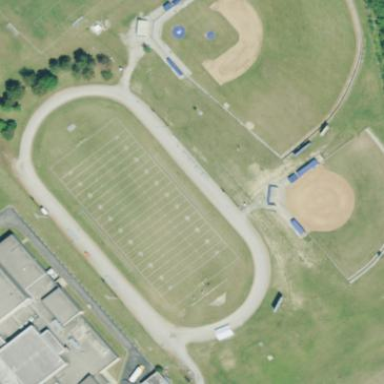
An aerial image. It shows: Athletic track located in leisure land area.